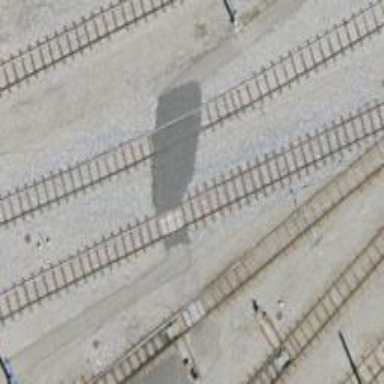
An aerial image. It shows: Railway crossing.